Question: hy!
I want to have a 'TextView' on the left and the right. But both is on the right. all settings should be done by code.
Another quest:
How to add'a horizantal line? by making a nother 'TableRow'?
Photo:

My code:
'''
TableLayout tl = (TableLayout)findViewById(R.id.tl);
TableRow tr = new TableRow(this);
TextView tv = new TextView(this);
tv.setText("Test");
tv.setGravity(Gravity.LEFT);
TextView tv2 = new TextView(this);
tv2.setGravity(Gravity.RIGHT);
tv2.setText("Test");
tr.addView(tv);
tr.addView(tv2);
tl.addView(tr);
'''
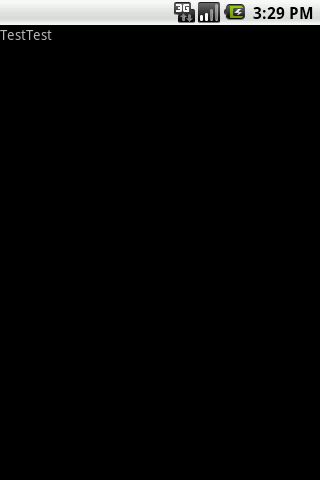
Answer: Try this stuff,
'''
TableLayout tl = (TableLayout)findViewById(R.id.tl);
TableRow tr = new TableRow(this);
TextView tv = new TextView(this);
tv.setLayoutParams(new LayoutParams(LayoutParams.WRAP_CONTENT, LayoutParams.WRAP_CONTENT, 1f));
tv.setText("Test");
tv.setGravity(Gravity.LEFT);
TextView tv2 = new TextView(this);
tv2.setLayoutParams(new LayoutParams(LayoutParams.WRAP_CONTENT, LayoutParams.WRAP_CONTENT, 1f));
tv2.setGravity(Gravity.RIGHT);
tv2.setText("Test");
tr.addView(tv);
tr.addView(tv2);
tl.addView(tr);
setContentView(tl);
'''